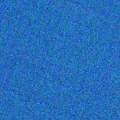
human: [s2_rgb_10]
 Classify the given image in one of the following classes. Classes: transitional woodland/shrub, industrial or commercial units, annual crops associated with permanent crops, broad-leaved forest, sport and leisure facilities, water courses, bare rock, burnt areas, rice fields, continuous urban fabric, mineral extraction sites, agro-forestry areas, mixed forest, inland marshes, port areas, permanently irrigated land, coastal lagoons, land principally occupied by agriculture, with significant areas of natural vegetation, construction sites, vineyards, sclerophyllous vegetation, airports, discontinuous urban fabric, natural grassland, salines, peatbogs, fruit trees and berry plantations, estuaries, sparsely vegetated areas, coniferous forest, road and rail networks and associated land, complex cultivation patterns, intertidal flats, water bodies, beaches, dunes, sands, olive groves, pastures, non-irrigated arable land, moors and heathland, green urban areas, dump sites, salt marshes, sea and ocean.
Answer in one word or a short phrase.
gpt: sea and ocean